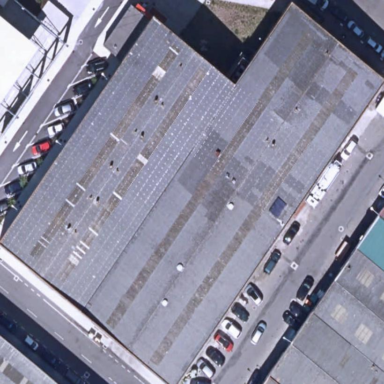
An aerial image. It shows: Industrial building.